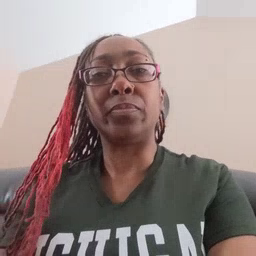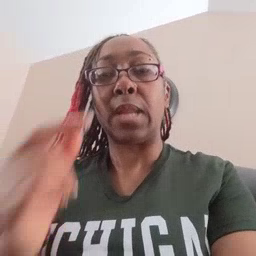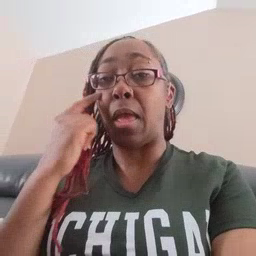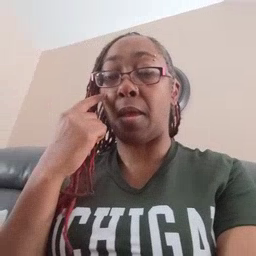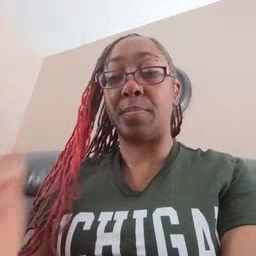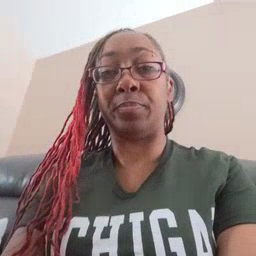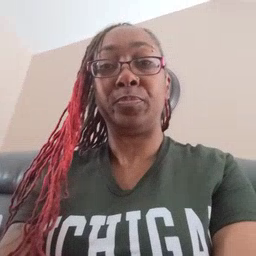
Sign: eye